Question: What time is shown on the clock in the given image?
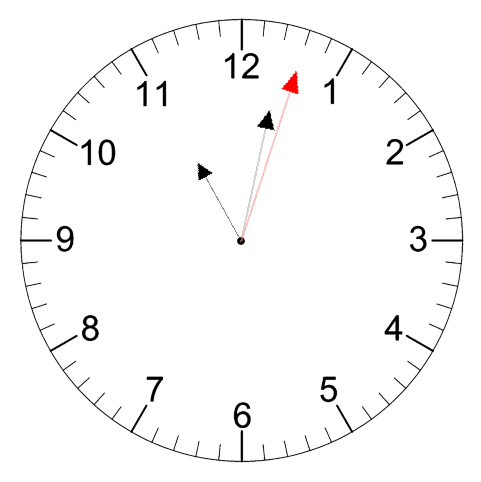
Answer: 11:02:03